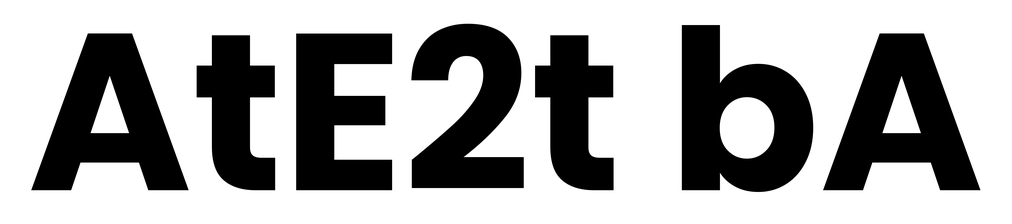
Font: Poppins-Bold